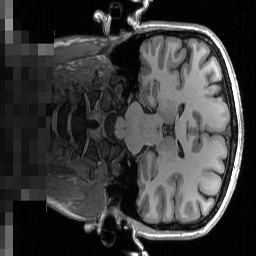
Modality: T1w
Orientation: coronal
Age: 33
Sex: female
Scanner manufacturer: siemens
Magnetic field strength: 3 T
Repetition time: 2.53 s